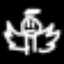
Label: angel